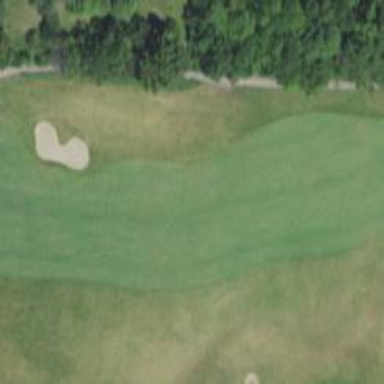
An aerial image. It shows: Golf hole.